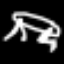
Label: frog